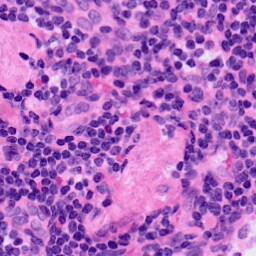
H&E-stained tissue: LymphNode